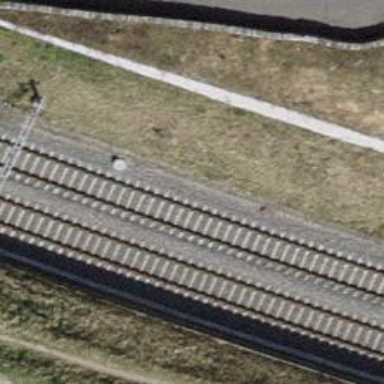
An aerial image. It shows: Single-track electrified railway with contact line.